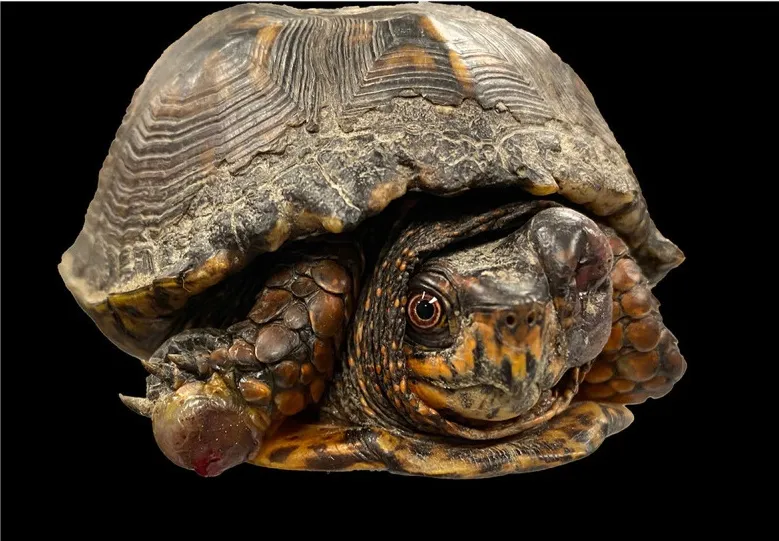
An adult of unknown age, intact male Eastern box turtle (Terrapene carolina carolina) with a mass was observed occupying the entire orbit of the left eye and right forelimb on the plantar and lateral aspect of the foot.
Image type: radiology (ct)